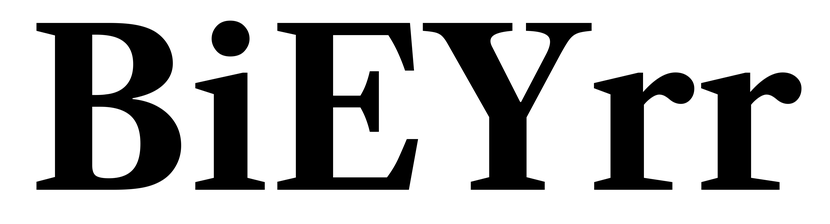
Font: LibreCaslonText_Bold